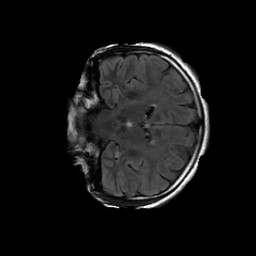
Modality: FLAIR
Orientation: coronal
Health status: ill
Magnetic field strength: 3 T